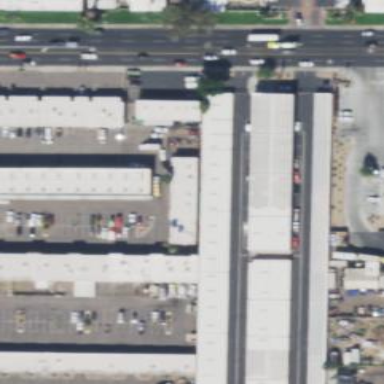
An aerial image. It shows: Commercial building.